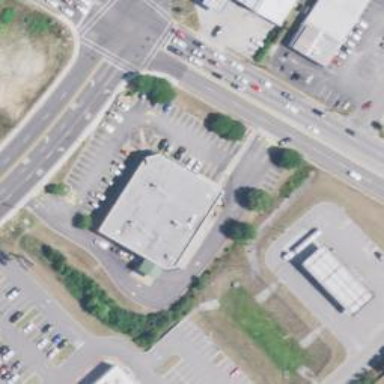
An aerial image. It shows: Pharmacy providing healthcare services.